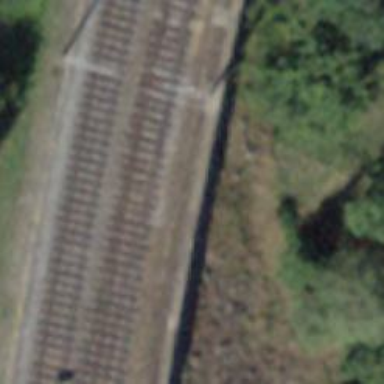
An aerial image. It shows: Railway switch.